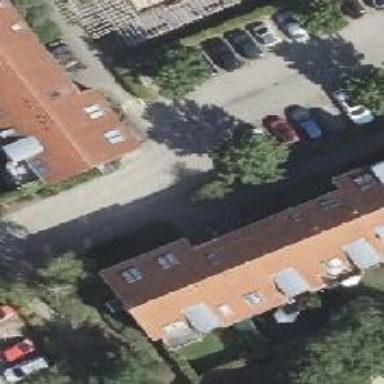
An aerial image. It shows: Living street.